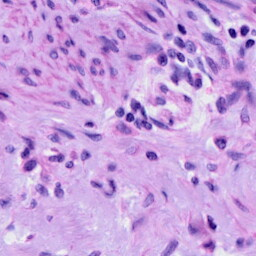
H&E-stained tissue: Cervix